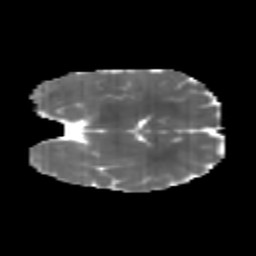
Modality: MD
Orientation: coronal
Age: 6
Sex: female
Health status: healthy